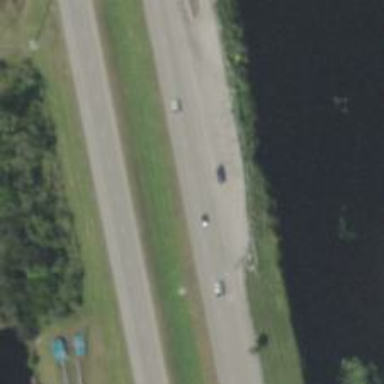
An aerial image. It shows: Asphalt road classified as trunk highway.